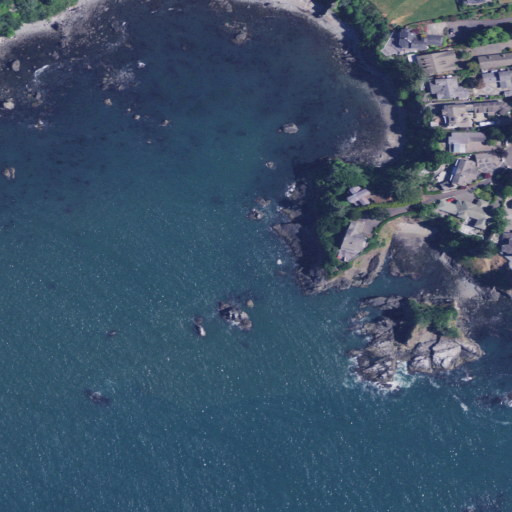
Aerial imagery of cape in Oregon named Tanbark Point containing open water, herbaceous wetlands, low intensity development, medium intensity development, high intensity development, barren land, and open development